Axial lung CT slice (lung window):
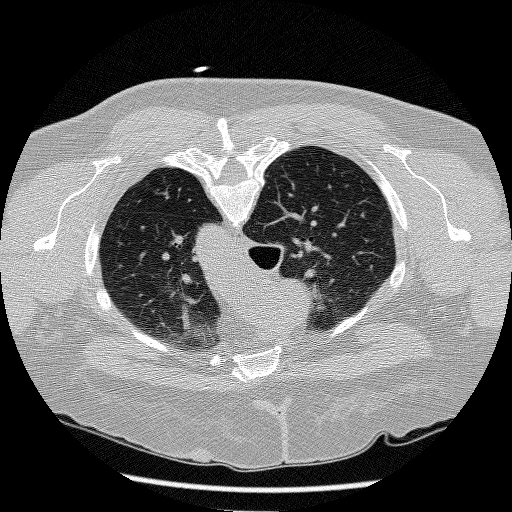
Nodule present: no